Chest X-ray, PA view. Patient: 12 years old, sex F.
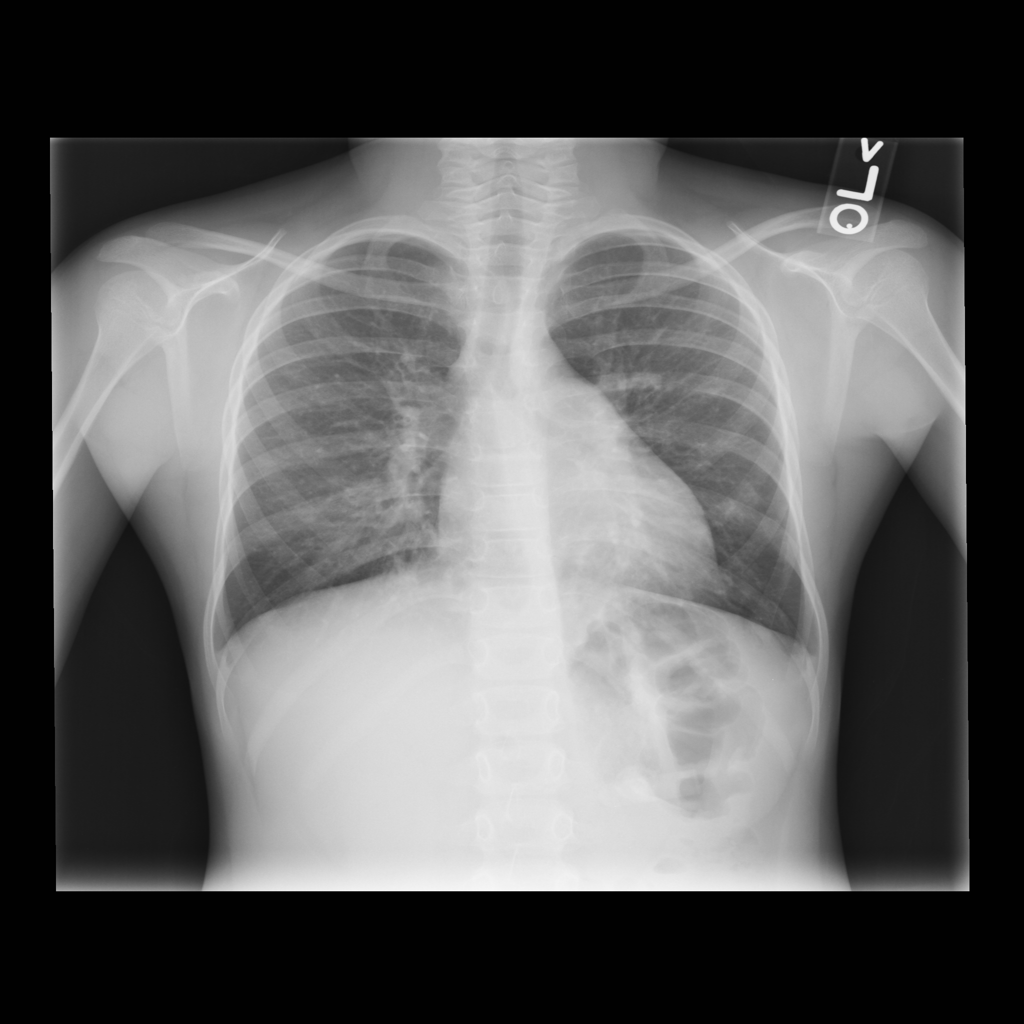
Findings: Infiltration, Pleural_Thickening